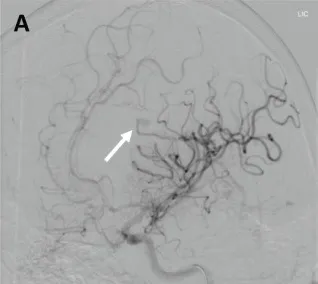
Ventricular tract hemorrhage following intracranial nail removal. (A-D) Serial oblique projections of a left internal carotid angiogram immediately after nail removal, demonstrating active hemorrhage (white arrows) from a small left M3 branch extending down the puncture tract into the lateral ventricle.
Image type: radiology (x_ray)